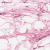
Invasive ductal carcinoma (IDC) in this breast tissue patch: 0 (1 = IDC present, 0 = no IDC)